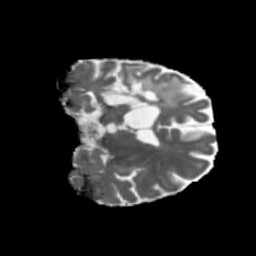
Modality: MD
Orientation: coronal
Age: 60
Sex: male
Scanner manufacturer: siemens
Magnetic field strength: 3 T
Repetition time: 5.47 s
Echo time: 0.0854 s